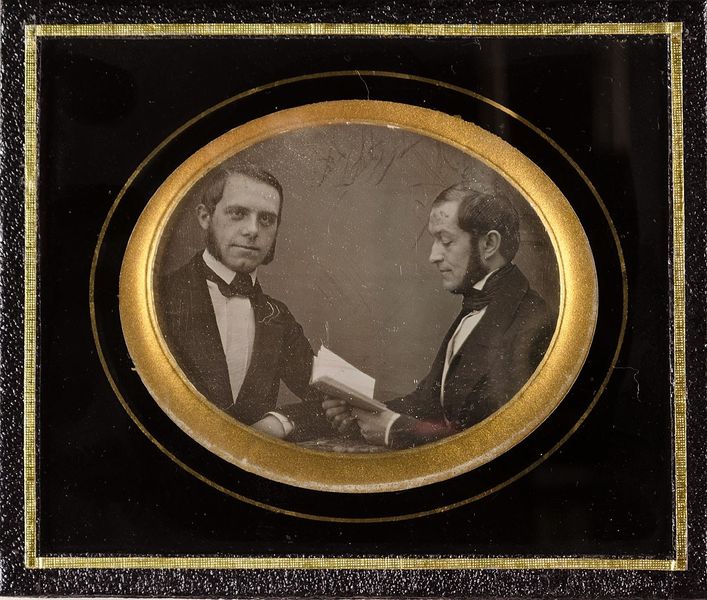
Titel: Zwei Männer an einem Tisch
Standort: Hamburg
Institution: Museum für Kunst und Gewerbe Hamburg
Schlagwörter: mann, gesten, brustbild, dreiviertelansicht, foto, fotografie, photographie, doppelbildnis, doppelportrait, photo, lichtbild, daguerreotypie, bildwerke, angewandte und bildende kunst, hessische systematik, armhaltungen, porträtfotografie, porträtphotographie, doppelporträt